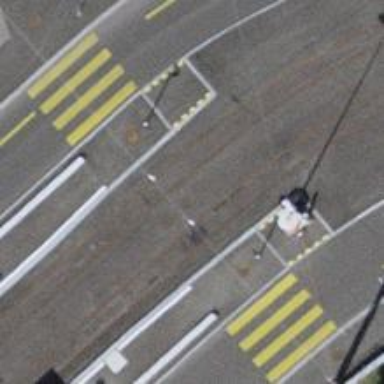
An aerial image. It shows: Tram crossing on the railway.